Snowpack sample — Snodgrass Mountain, Crested Butte, Colorado (2/4/25, 12:06 PM MST)
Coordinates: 38.923, -106.968
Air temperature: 35 °F
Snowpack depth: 80 cm
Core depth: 20 cm
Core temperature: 33.8 °F
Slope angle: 14°, slope face: 78°
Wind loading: low
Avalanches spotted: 0
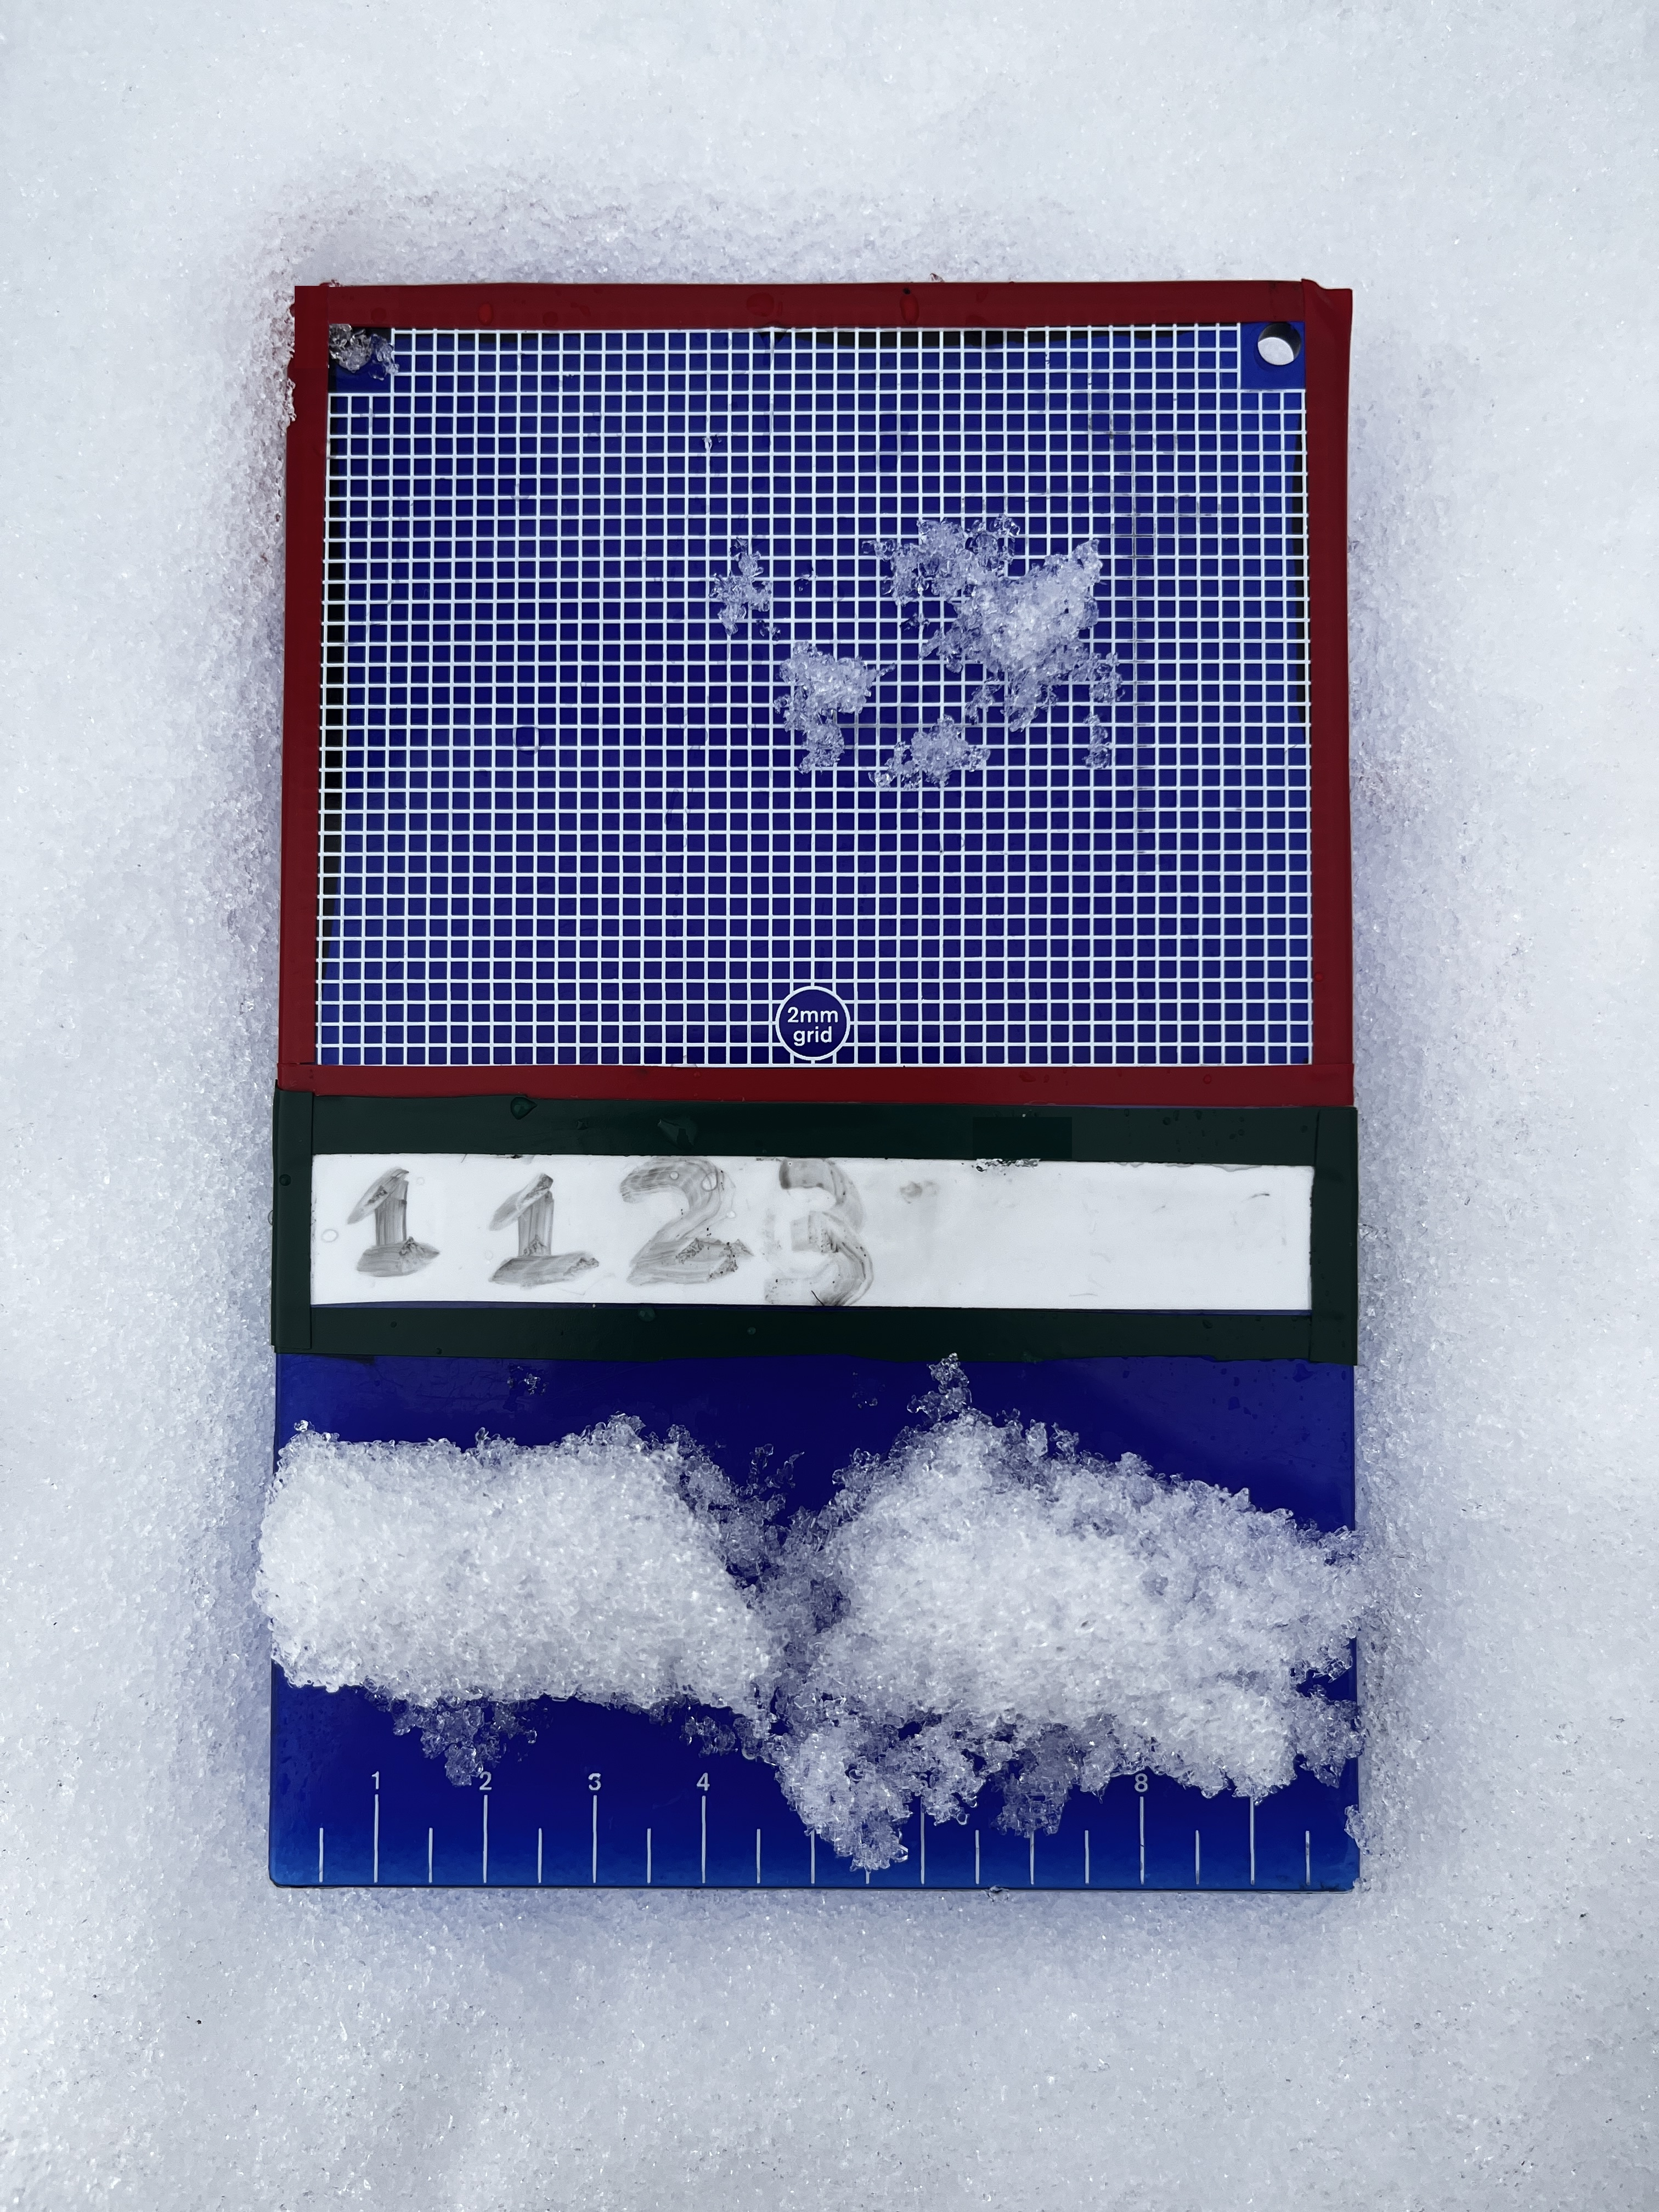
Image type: crystal_card
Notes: No avalanches nearby, unusually warm weather for the last month reported by residents, Collected 25 yards from treeline